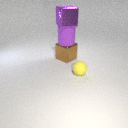
large purple rubber cylinder above large brown metal cube